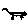
Label: cat